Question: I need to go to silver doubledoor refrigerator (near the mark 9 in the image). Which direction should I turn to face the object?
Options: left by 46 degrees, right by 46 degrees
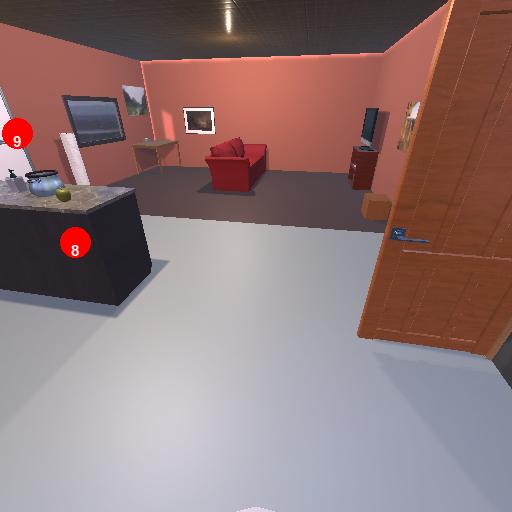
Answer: left by 46 degrees